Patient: sex F, age 70
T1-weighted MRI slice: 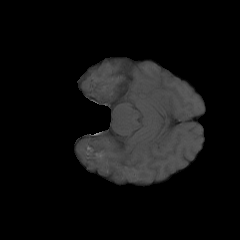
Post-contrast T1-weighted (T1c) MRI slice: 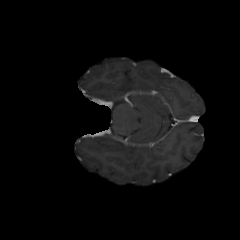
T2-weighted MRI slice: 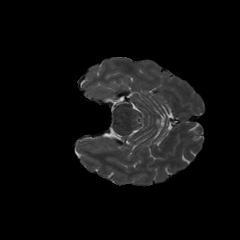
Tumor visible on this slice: no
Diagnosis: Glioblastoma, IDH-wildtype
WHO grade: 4